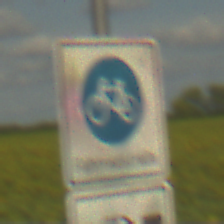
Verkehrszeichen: BeginnFahrradstrasse
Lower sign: MehrspurigeFahrzeugeFrei2
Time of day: Midday
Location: Outdoor (RoadRail)
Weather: PartlyCloudy
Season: NotSpecified
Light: Natural